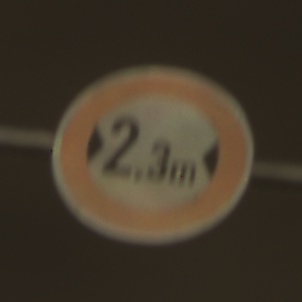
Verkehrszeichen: TatsaechlicheBreite2Komma3
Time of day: Night
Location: Outdoor (Urban)
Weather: Overcast
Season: NotSpecified
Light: Artificial